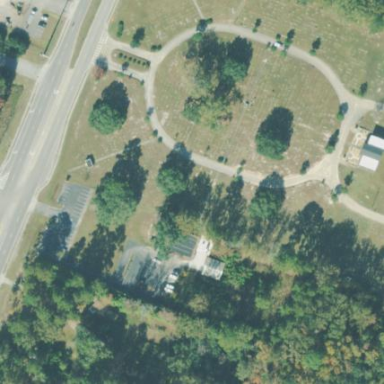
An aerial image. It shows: Crematorium.